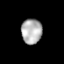
Tissue: prostate
Cell type: T cells
Senescence score: 0.3214
Nuclear area (px): 507
Mean DAPI intensity: 176.852